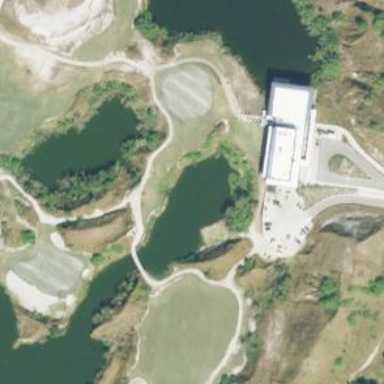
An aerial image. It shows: Water hazard in golf course. The hazard is natural water feature.